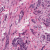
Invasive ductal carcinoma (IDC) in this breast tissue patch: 1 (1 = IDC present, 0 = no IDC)